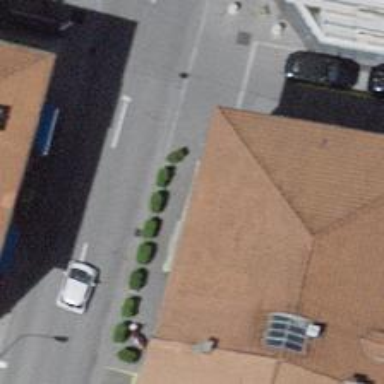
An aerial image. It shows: Cafe.